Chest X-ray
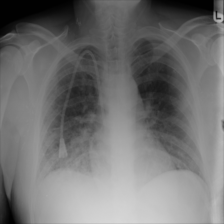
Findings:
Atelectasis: negative
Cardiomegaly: negative
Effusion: negative
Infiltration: positive
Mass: negative
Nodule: negative
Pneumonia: negative
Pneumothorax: negative
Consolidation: negative
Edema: positive
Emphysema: negative
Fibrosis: negative
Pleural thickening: negative
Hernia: negative